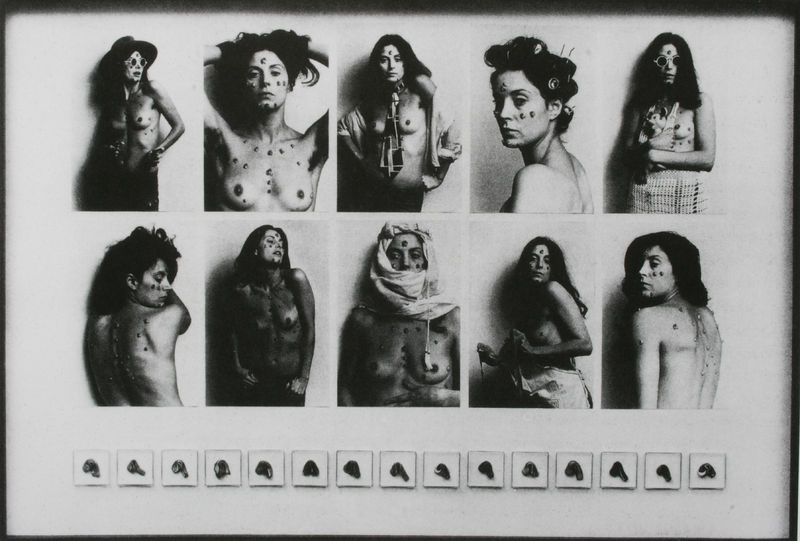
Titel: S.O.S. Starification Object Series
Künstler: Hannah Wilke
Institution: (Privatsammlung)
Schlagwörter: akt, nackt, frauen, busen, hut, tuch, profile, brüste, fotos, kette, kopftuch, verzierung, foto, punkte, portraits, reihung, von hinten, rückansicht, vorderansicht, bemalung, von, zehn, warzen, sonnenbrille, tatoo, ekzem, lockenwickler, körperkult, fotostrecke, gespickt, porträtsfrotal, von vorne